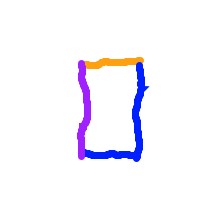
Shape: rectangle